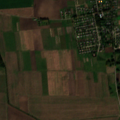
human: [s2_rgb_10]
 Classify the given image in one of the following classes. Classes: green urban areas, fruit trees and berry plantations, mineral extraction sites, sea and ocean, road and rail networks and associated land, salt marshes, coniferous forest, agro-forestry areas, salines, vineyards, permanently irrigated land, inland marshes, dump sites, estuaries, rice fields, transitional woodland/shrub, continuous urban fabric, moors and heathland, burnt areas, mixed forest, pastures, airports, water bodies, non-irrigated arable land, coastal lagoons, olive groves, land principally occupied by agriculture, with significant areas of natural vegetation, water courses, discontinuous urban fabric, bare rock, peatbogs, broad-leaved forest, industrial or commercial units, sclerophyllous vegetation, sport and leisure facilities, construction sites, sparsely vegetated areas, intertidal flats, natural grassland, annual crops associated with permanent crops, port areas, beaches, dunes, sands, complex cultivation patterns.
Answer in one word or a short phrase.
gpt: discontinuous urban fabric, non-irrigated arable land, broad-leaved forest